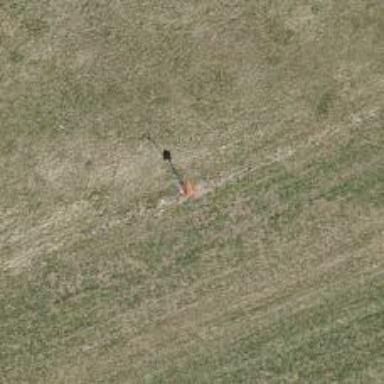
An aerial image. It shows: Pole with roofed pipeline marker.